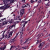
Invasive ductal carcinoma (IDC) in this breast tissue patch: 1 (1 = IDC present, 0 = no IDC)